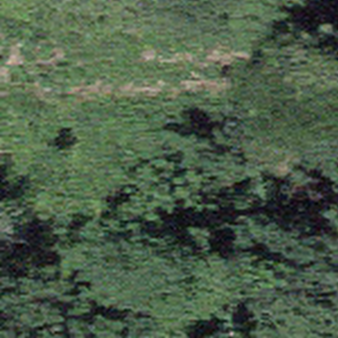
Label: other